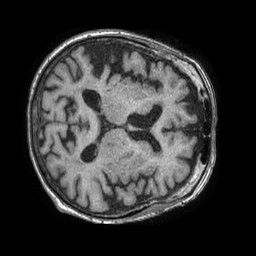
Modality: T1w
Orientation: axial
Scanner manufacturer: philips
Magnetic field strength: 1.5 T
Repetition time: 0.007801 s
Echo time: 0.003563 s